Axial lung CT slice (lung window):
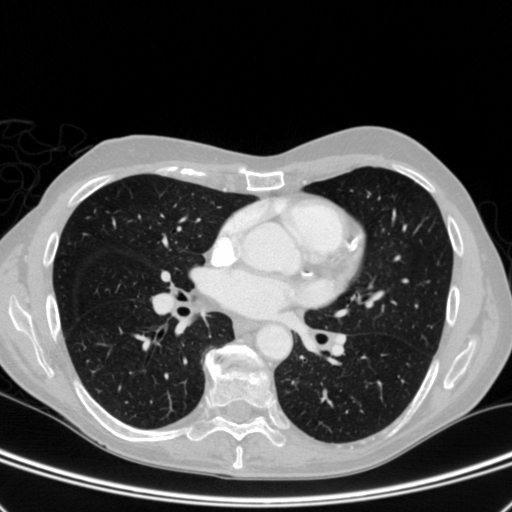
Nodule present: no